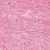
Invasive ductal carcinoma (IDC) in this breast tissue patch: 0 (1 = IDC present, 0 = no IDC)